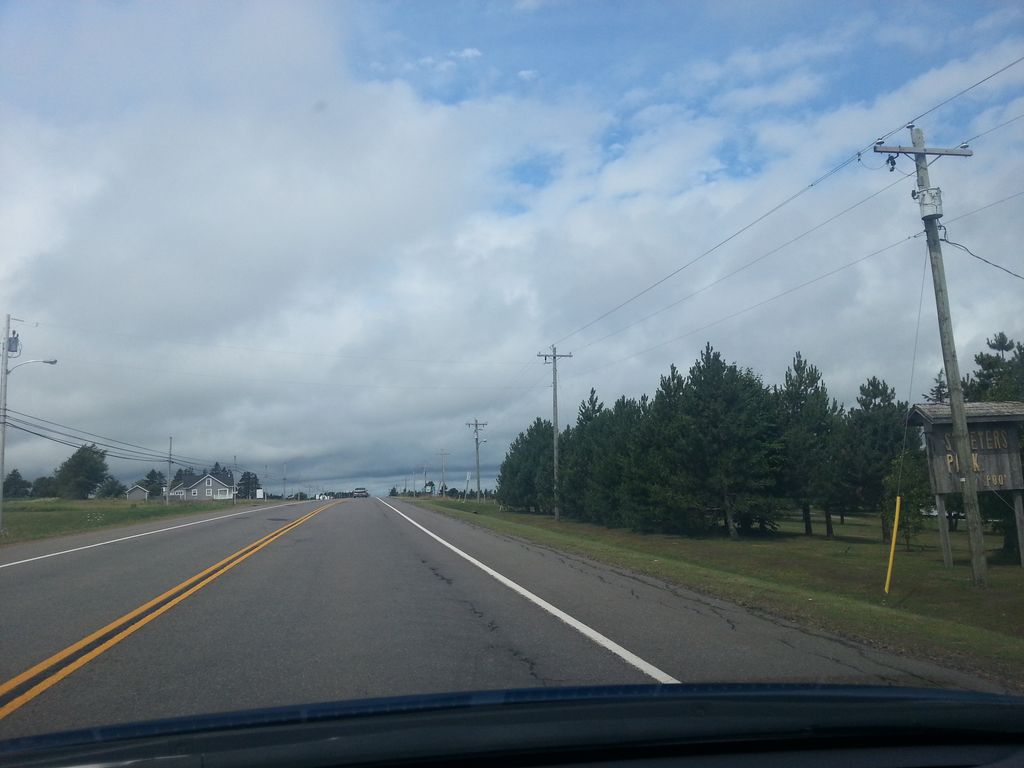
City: charlottetown